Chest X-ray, AP view. Patient: 53 years old, sex M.
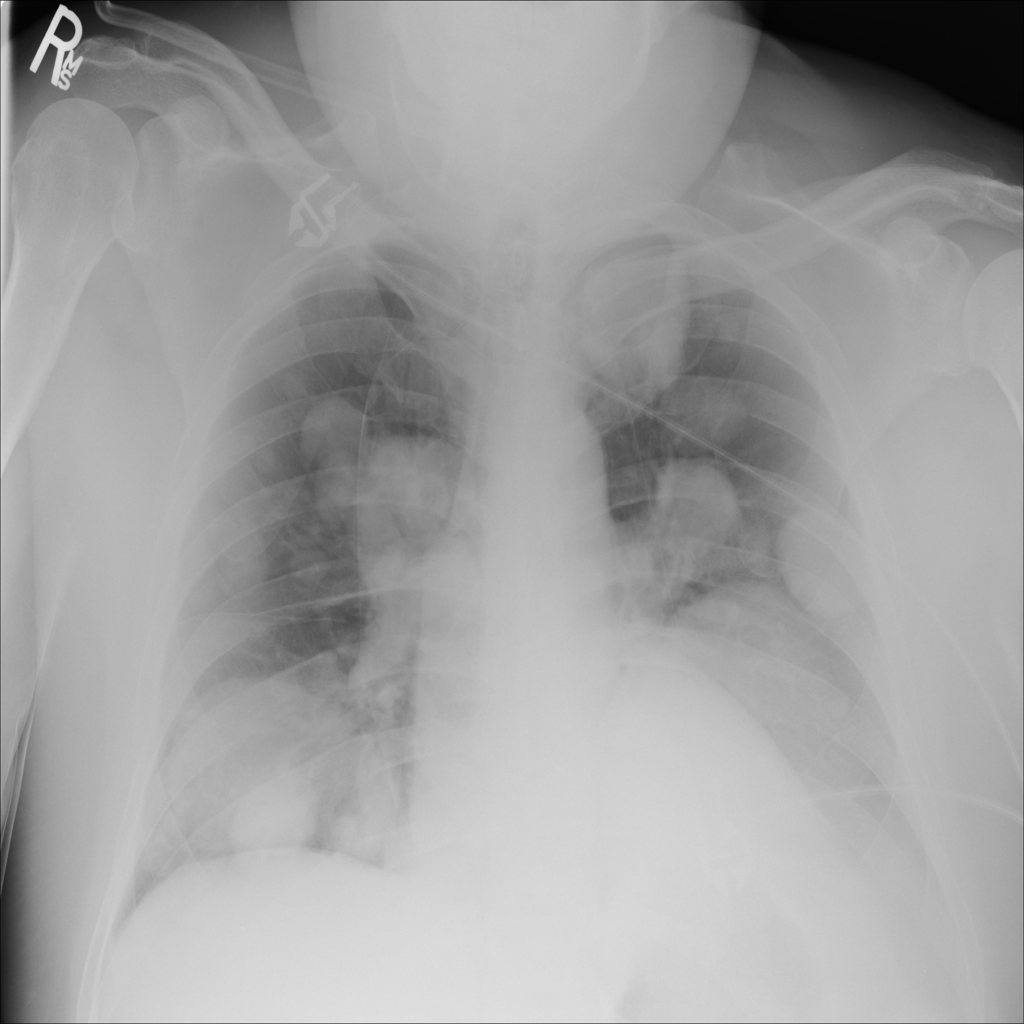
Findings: Infiltration, Mass